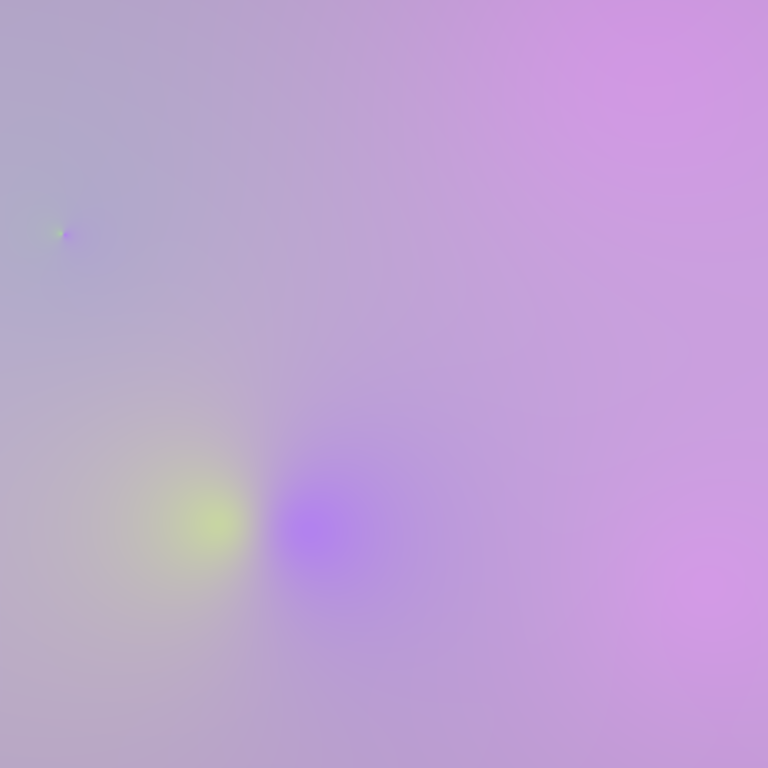
Abstract light effect, smooth gradient from soft lavender to gentle yellow, calm atmosphere, diffuse glow, no room, no furniture, no objects.